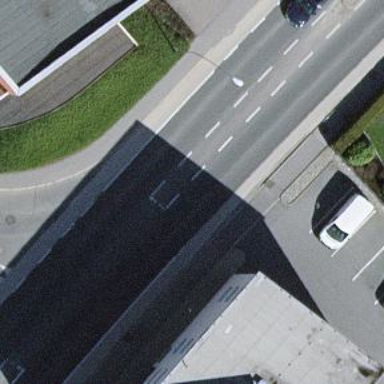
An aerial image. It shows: Primary highway with asphalt surface. It has sidewalks on both sides and exclusive cycle lane.